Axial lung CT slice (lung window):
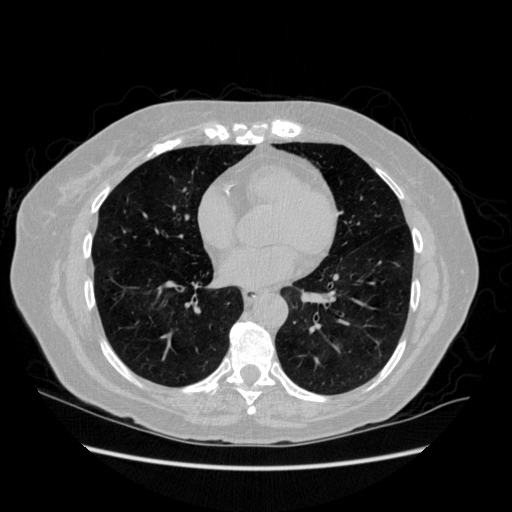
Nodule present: no